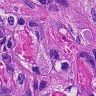
Metastatic tissue present: yes